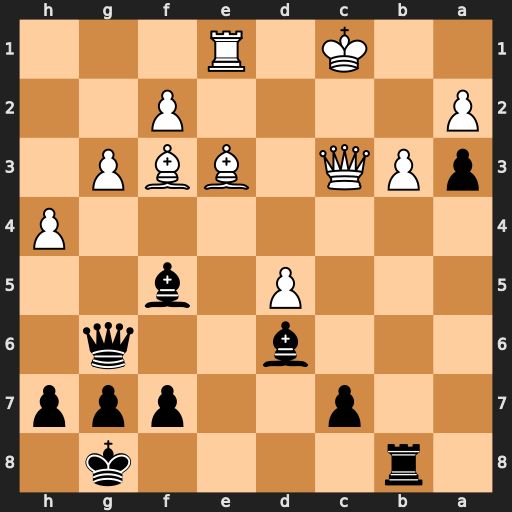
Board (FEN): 1r4k1/2p2ppp/3b2q1/3P1b2/7P/pPQ1BBP1/P4P2/2K1R3
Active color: b
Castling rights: -
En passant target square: -
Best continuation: Bb4 Qd4 Bxe1